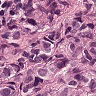
Metastatic tissue present: yes